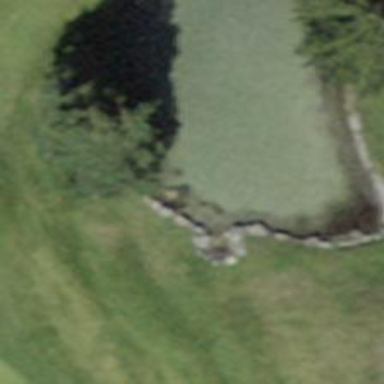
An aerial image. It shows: Water hazard in golf course. The hazard is natural water feature.